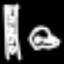
Label: The Eiffel Tower